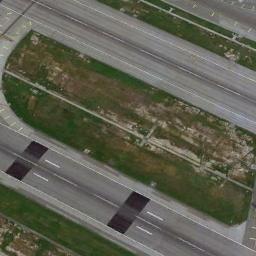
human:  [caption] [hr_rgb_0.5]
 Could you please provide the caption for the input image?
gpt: The runway is on the grass next to the bare land .

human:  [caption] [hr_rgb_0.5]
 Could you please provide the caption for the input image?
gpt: The grass is on either side of the runway .

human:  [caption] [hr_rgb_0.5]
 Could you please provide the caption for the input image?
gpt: The runway with several touchdown zone markings is next to another road .

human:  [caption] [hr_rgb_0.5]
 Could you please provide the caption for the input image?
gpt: There are green lawns next to the two connected runways, And there are white short and thick signs on the runway .

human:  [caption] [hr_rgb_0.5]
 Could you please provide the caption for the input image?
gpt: There are green lawns beside the runway .